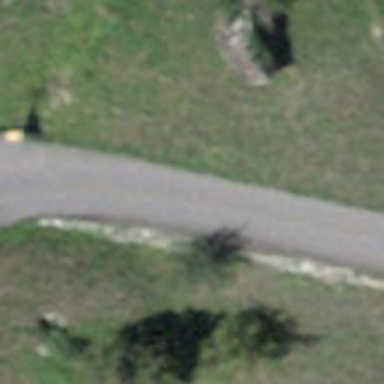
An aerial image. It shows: Unclassified paved road.